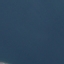
Land use / land cover class: SeaLake